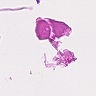
Metastatic tissue present: no